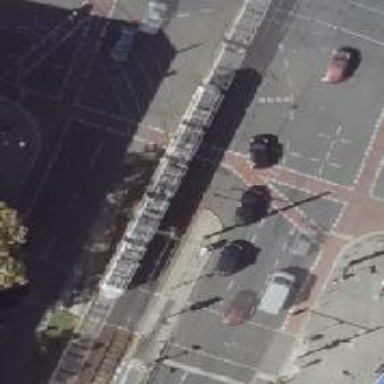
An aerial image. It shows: Tram crossing on the railway.